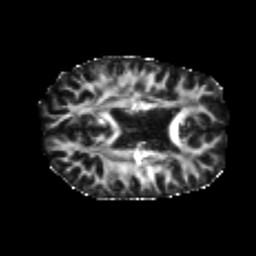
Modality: FA
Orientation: axial
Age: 21
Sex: female
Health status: healthy
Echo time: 0.074 s